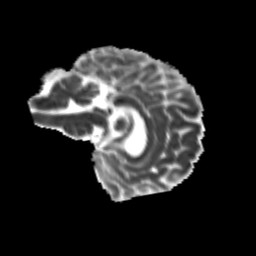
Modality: MD
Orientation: sagittal
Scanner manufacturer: siemens
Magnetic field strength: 3 T
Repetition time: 9.2 s
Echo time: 0.084 s